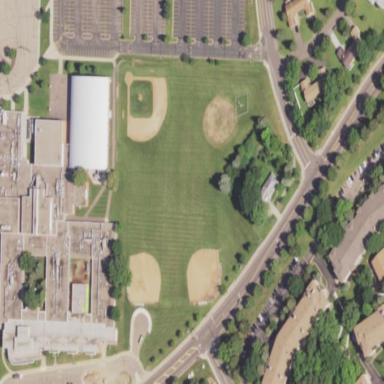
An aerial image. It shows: Baseball pitch for leisure and sports activities.